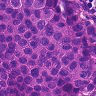
Metastatic tissue present: yes